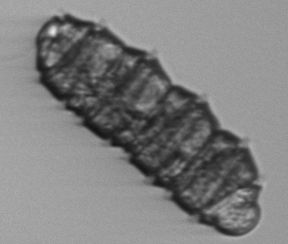
Label: Margalefidinium